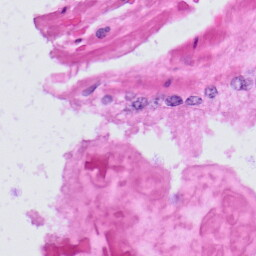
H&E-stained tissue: Prostate